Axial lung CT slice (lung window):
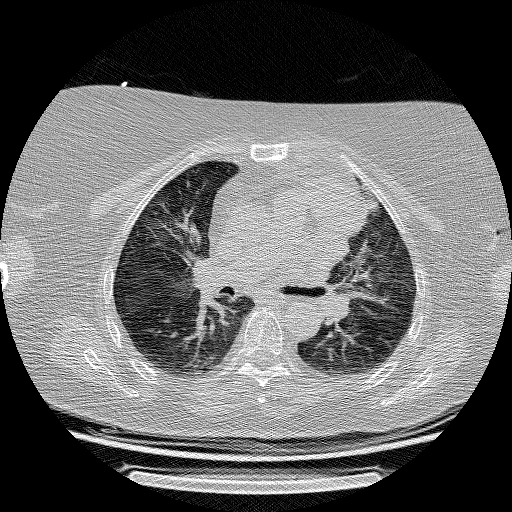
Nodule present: no